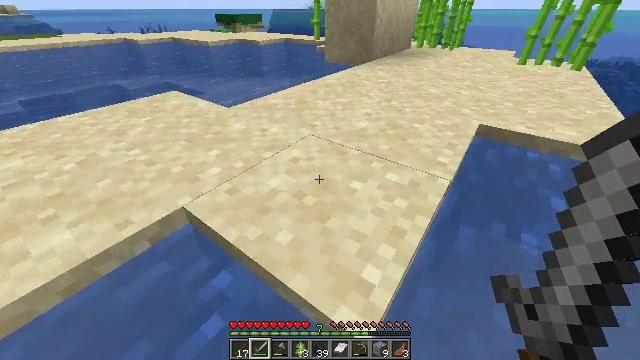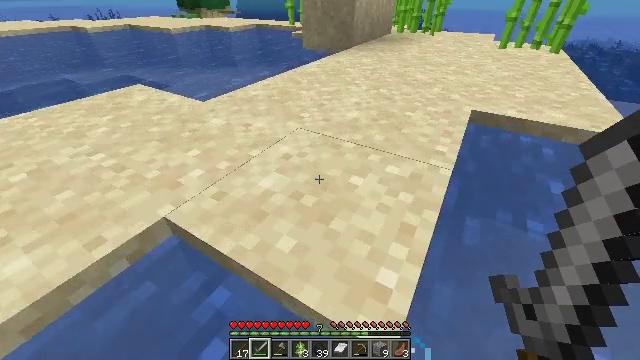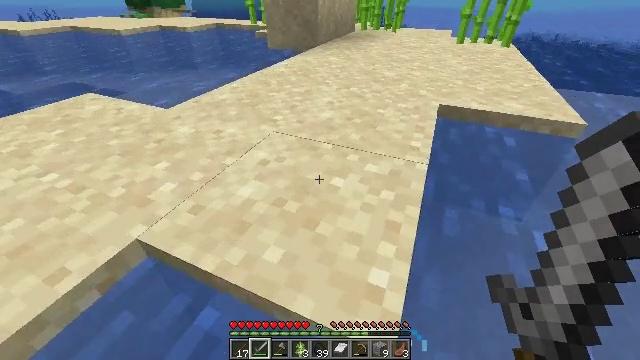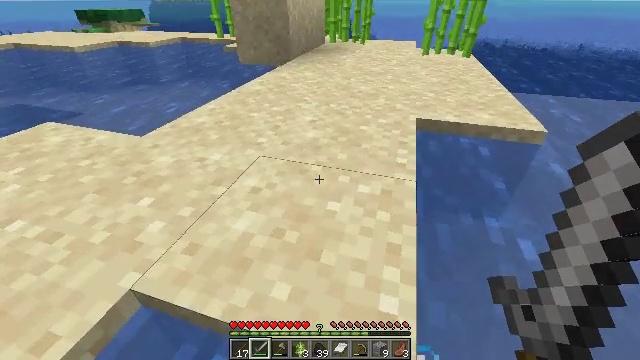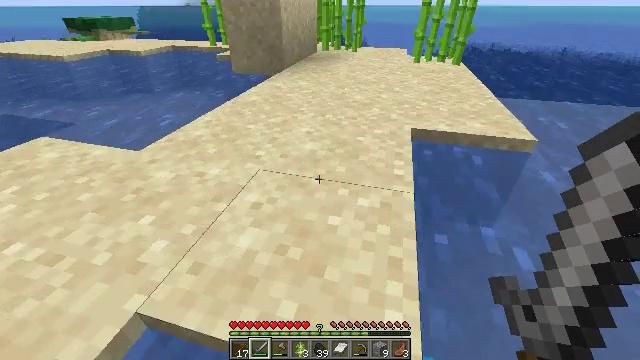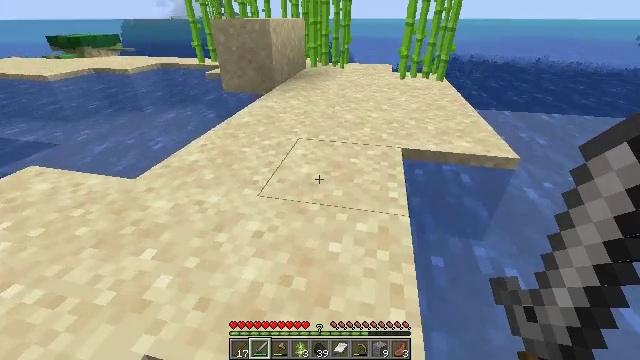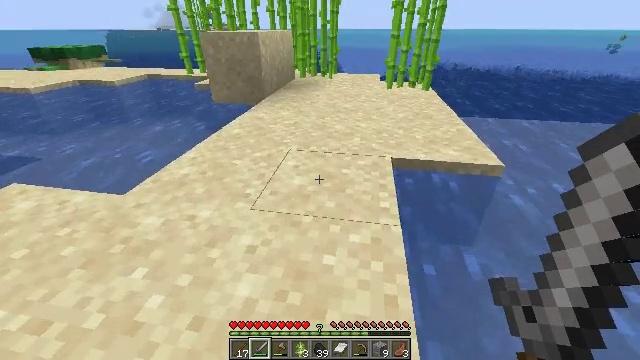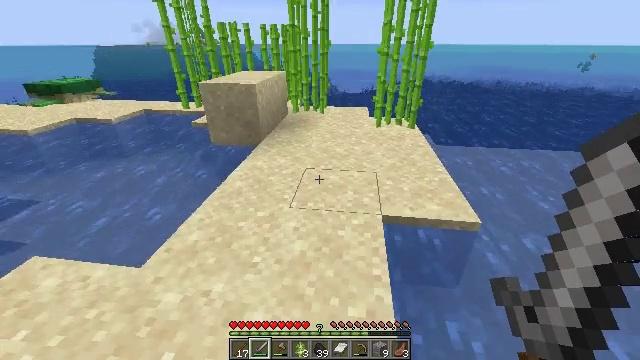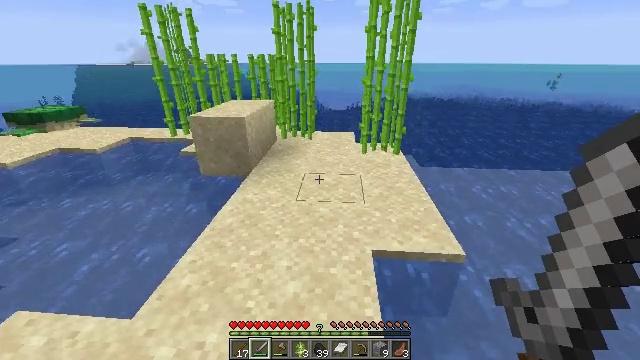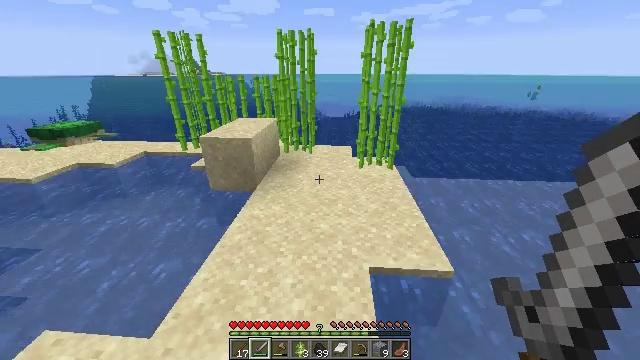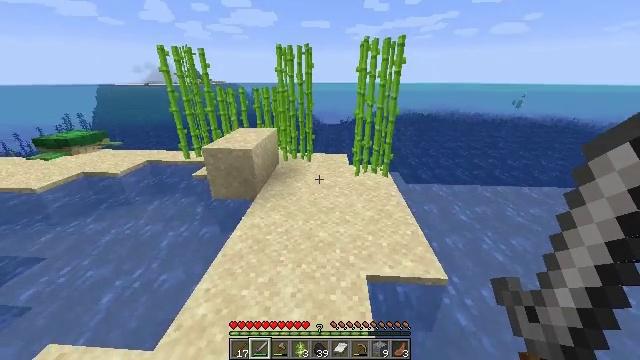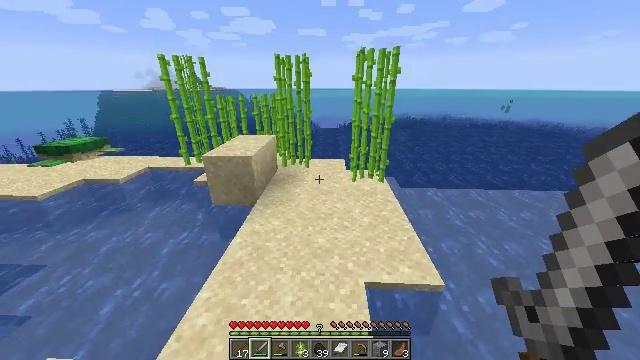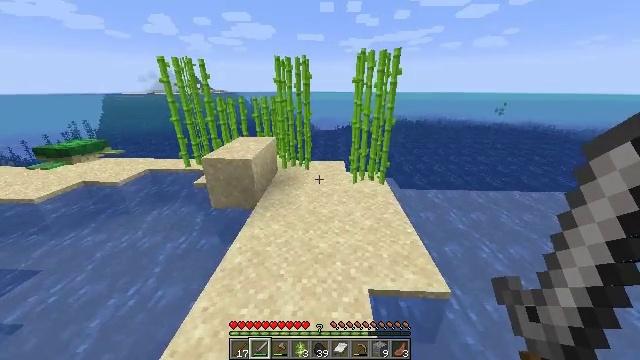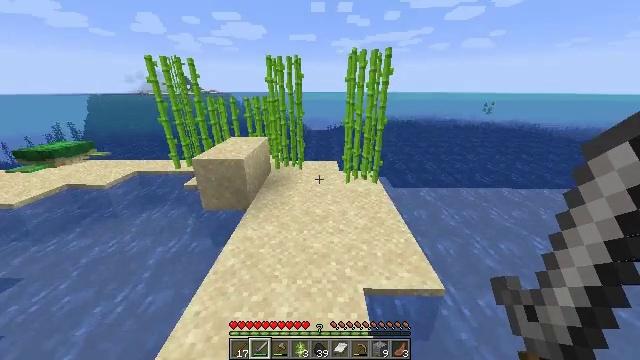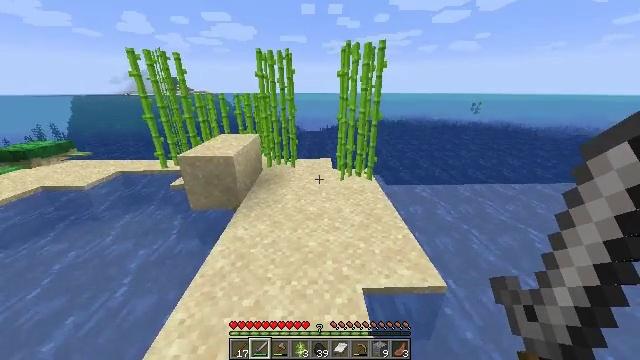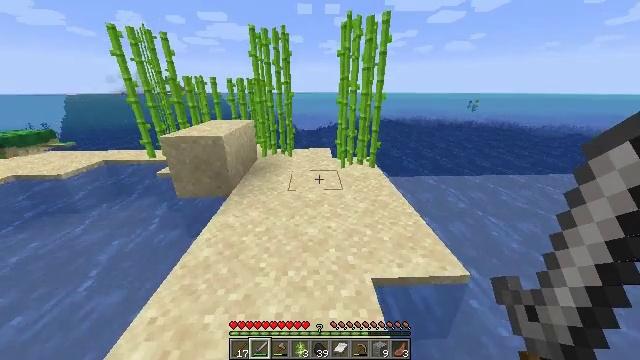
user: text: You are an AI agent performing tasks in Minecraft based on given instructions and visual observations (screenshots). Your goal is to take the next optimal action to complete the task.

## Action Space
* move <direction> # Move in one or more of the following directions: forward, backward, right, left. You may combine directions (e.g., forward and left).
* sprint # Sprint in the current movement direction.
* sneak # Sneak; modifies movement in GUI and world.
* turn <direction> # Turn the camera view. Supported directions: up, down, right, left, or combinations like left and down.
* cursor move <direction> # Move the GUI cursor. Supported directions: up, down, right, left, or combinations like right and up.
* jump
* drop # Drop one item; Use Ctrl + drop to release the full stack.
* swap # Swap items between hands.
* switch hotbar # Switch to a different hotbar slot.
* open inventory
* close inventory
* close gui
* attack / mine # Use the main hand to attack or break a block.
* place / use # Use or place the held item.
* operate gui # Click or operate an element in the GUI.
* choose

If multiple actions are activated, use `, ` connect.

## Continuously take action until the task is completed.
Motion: motion action
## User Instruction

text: Collect sugar cane near water sources.
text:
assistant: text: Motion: move forward, sprint, turn right and down, jump
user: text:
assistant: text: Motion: move forward, sprint, turn right, jump
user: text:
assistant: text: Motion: move forward, sprint, turn right and up, jump
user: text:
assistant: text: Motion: move forward, sprint, turn right, jump
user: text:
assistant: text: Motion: move forward, sprint, turn right and up, jump
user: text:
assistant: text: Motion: move forward, sprint, turn right and up, jump
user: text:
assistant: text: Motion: move forward, sprint, turn right and up, jump
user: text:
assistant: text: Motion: move forward, sprint, turn right and up, jump
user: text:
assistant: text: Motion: move forward, sprint, jump
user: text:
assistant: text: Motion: move forward, sprint, jump
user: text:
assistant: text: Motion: move forward, sprint, jump
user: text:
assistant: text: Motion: move forward, sprint
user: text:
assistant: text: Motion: move forward, sprint, turn right
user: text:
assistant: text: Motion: move forward, sprint, turn right
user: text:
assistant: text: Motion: move forward, sprint
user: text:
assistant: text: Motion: move forward, sprint
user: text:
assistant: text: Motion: move forward, sprint
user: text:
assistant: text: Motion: move forward, sprint
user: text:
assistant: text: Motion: move forward, sprint, turn right
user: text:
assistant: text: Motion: move forward, sprint, turn right
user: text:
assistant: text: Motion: move forward, sprint
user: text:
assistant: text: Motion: move forward, sprint, turn right
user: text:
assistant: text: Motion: move forward, sprint, turn right
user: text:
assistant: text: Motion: move forward, sprint, turn right
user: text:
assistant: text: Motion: move forward, sprint, turn right
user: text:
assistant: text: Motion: move forward, sprint
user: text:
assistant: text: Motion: move forward, sprint
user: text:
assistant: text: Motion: move forward
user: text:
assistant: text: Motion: no_op
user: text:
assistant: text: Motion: no_op